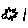
Label: star